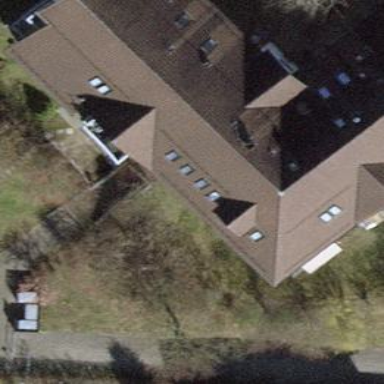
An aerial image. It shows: Building with tile roof.